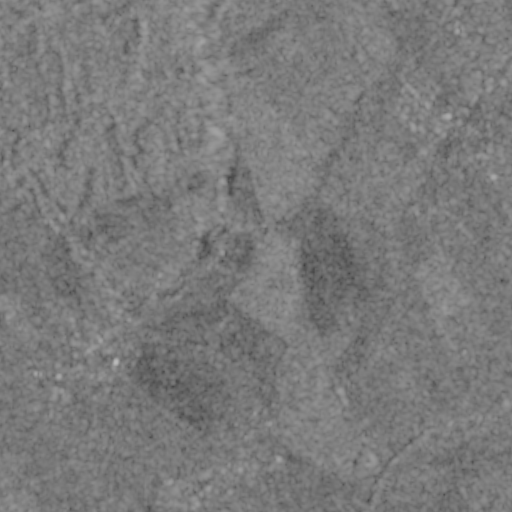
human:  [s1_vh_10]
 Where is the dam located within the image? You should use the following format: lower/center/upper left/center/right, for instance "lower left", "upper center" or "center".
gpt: The dam is located in the center of the image.
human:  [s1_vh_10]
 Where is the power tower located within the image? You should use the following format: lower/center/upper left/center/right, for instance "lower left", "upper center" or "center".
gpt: There is no power tower in the image.

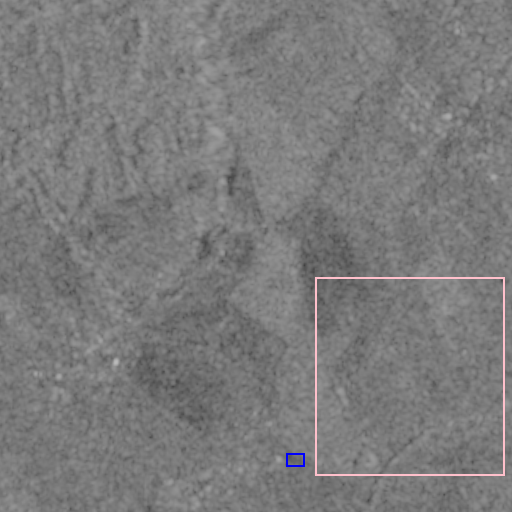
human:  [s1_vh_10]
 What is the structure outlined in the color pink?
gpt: The structure outlined in pink is a crop field.
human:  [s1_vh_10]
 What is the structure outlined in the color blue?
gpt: The structure outlined in blue is a park.
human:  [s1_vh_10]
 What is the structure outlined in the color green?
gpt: There is no green outline.